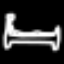
Label: bed